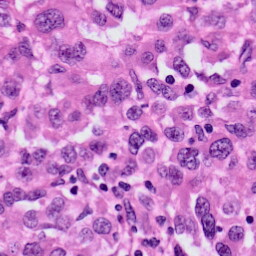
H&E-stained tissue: Skin